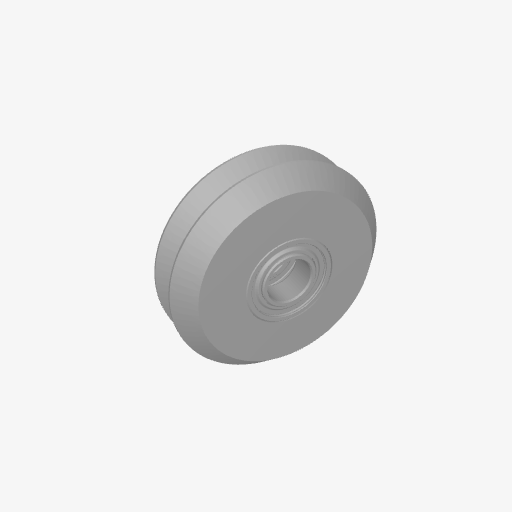
Part: WWheel